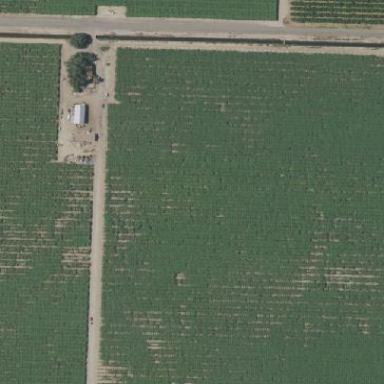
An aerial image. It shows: Vineyard growing grapes.